Interaction volume radius: 5 \u00c5
Interaction volume height: 15 \u00c5
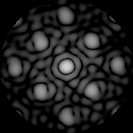
Disorder parameter: 0.2162